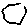
Label: hexagon